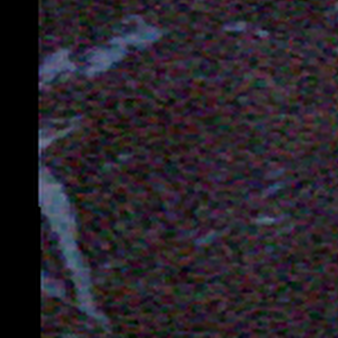
Label: other